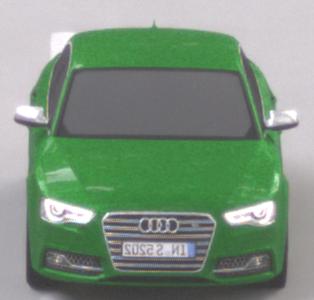
Make: Audi
Model: S5
Detailed model: F5
Model produced from: 2016
Model produced until: 2019
Doors: 2
Color: green
Road condition: dry road
Daytime: morning or afternoon
Contrast: low contrast